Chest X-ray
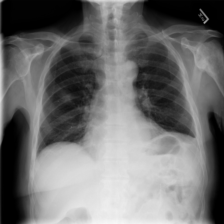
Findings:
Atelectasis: negative
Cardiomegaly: negative
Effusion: negative
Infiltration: negative
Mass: negative
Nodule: negative
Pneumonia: negative
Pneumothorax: negative
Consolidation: negative
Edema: negative
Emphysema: negative
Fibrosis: negative
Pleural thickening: negative
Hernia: negative